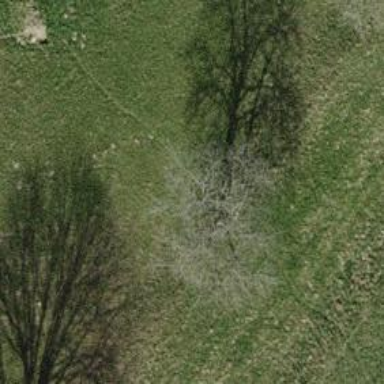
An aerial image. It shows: Single tag "natural: tree."